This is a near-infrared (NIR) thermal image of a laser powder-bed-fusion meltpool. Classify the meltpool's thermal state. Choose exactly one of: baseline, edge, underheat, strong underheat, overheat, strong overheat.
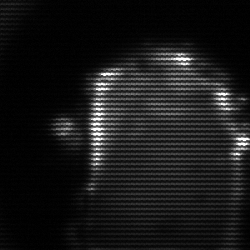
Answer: baseline